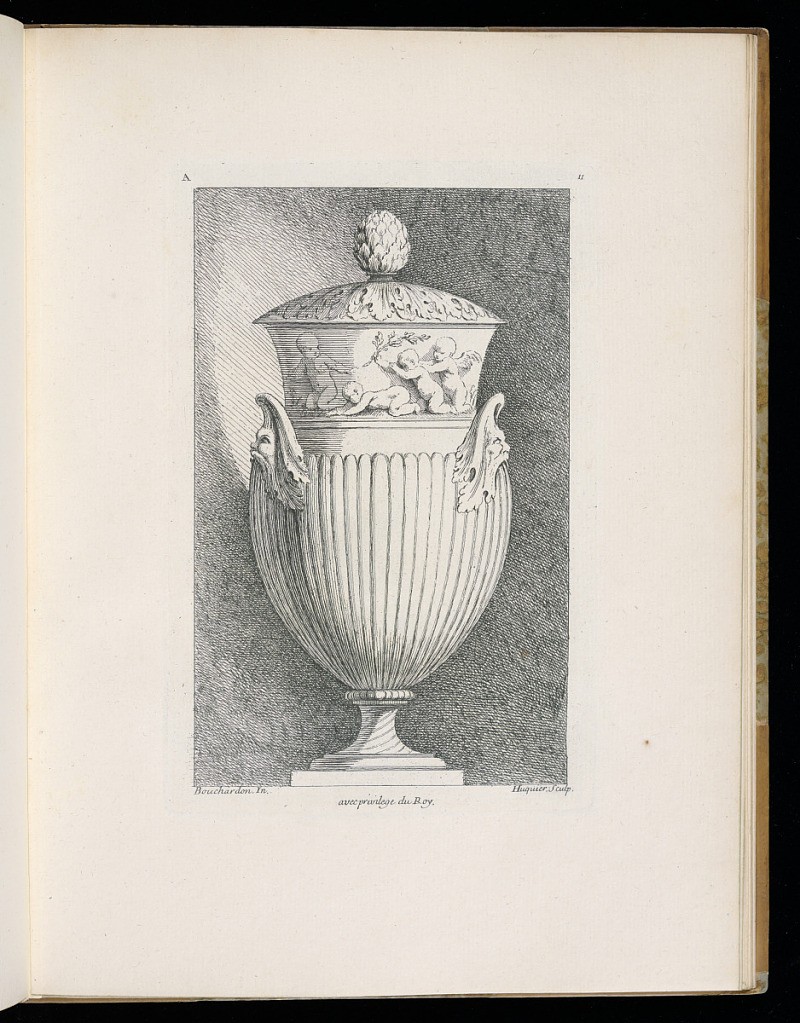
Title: Ornamental Vase Design
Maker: Edme Bouchardon, French, 1698–1762
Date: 1738-1749
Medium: Etching on laid paper
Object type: Print
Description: Vase in the shape of an urn with a lid decorated with acanthus leaves and topped by a pinecone. There is a relief band at the neck of the form, depicting a scene of a cupid and putti playing. The body of the vase is fluted and has mask knob-handles on either side. The foot is narrow with a spiral pattern, and the vase is placed on a low, simple, squared base. The plate is lettered and numbered.